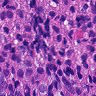
Metastatic tissue present: yes